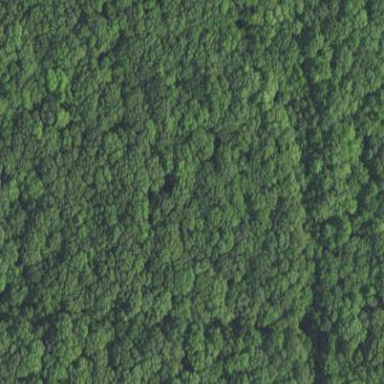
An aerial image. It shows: Mixed leaf woodland.